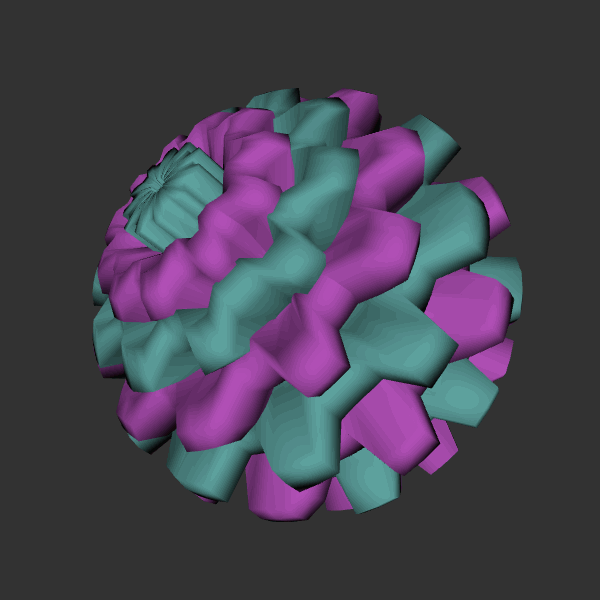
Background: dark